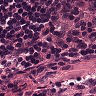
Metastatic tissue present: no